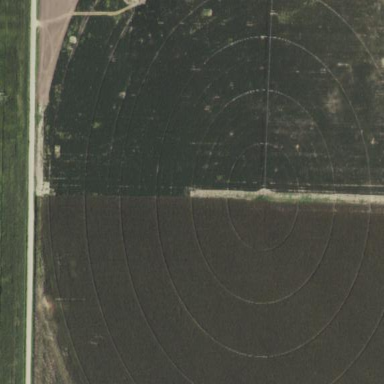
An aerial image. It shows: Farmland with pivot irrigation system.